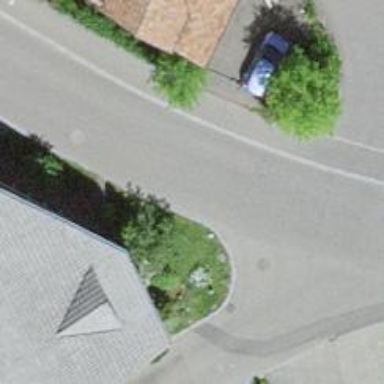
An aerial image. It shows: Paved residential road.